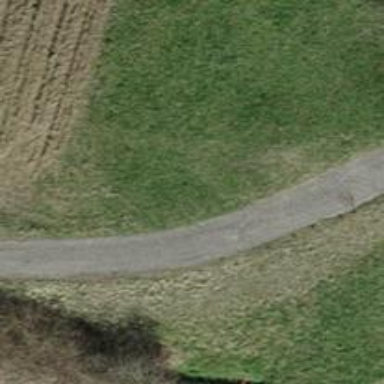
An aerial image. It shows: Paved track with grade 1 surface.